Field crop: maize
Growth stage: 2
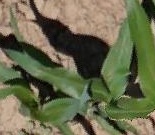
Species: maize